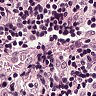
Metastatic tissue present: no